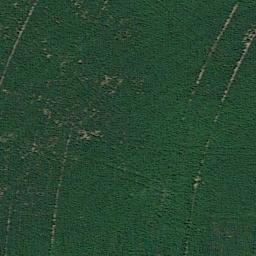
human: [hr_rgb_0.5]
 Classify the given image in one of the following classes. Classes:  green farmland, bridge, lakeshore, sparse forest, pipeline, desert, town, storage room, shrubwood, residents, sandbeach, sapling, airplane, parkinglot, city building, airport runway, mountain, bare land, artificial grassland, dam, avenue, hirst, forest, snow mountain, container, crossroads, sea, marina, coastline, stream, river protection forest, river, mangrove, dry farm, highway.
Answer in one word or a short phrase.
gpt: artificial grassland